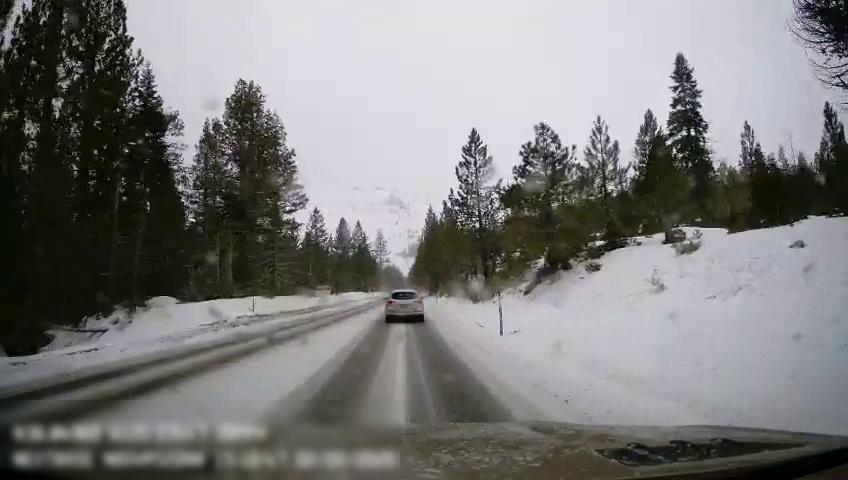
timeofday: Day
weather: Snowy
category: Drivable Space
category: Vehicles | SUV
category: Lanes | Opposite Lane